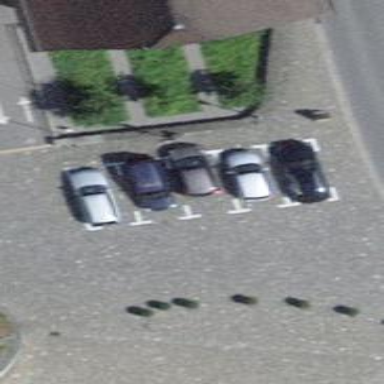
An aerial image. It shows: Street side parking area.